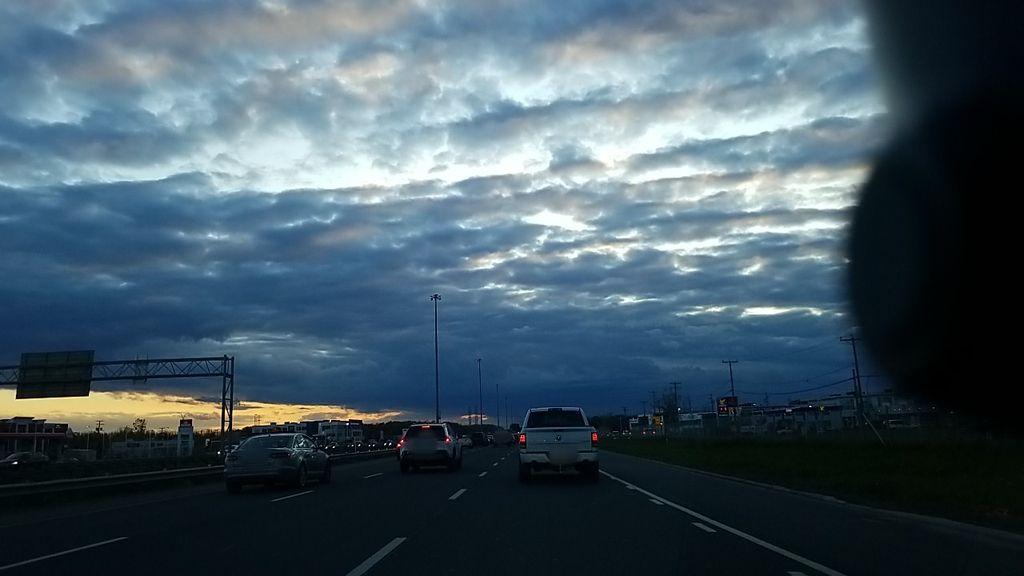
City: montreal